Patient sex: M
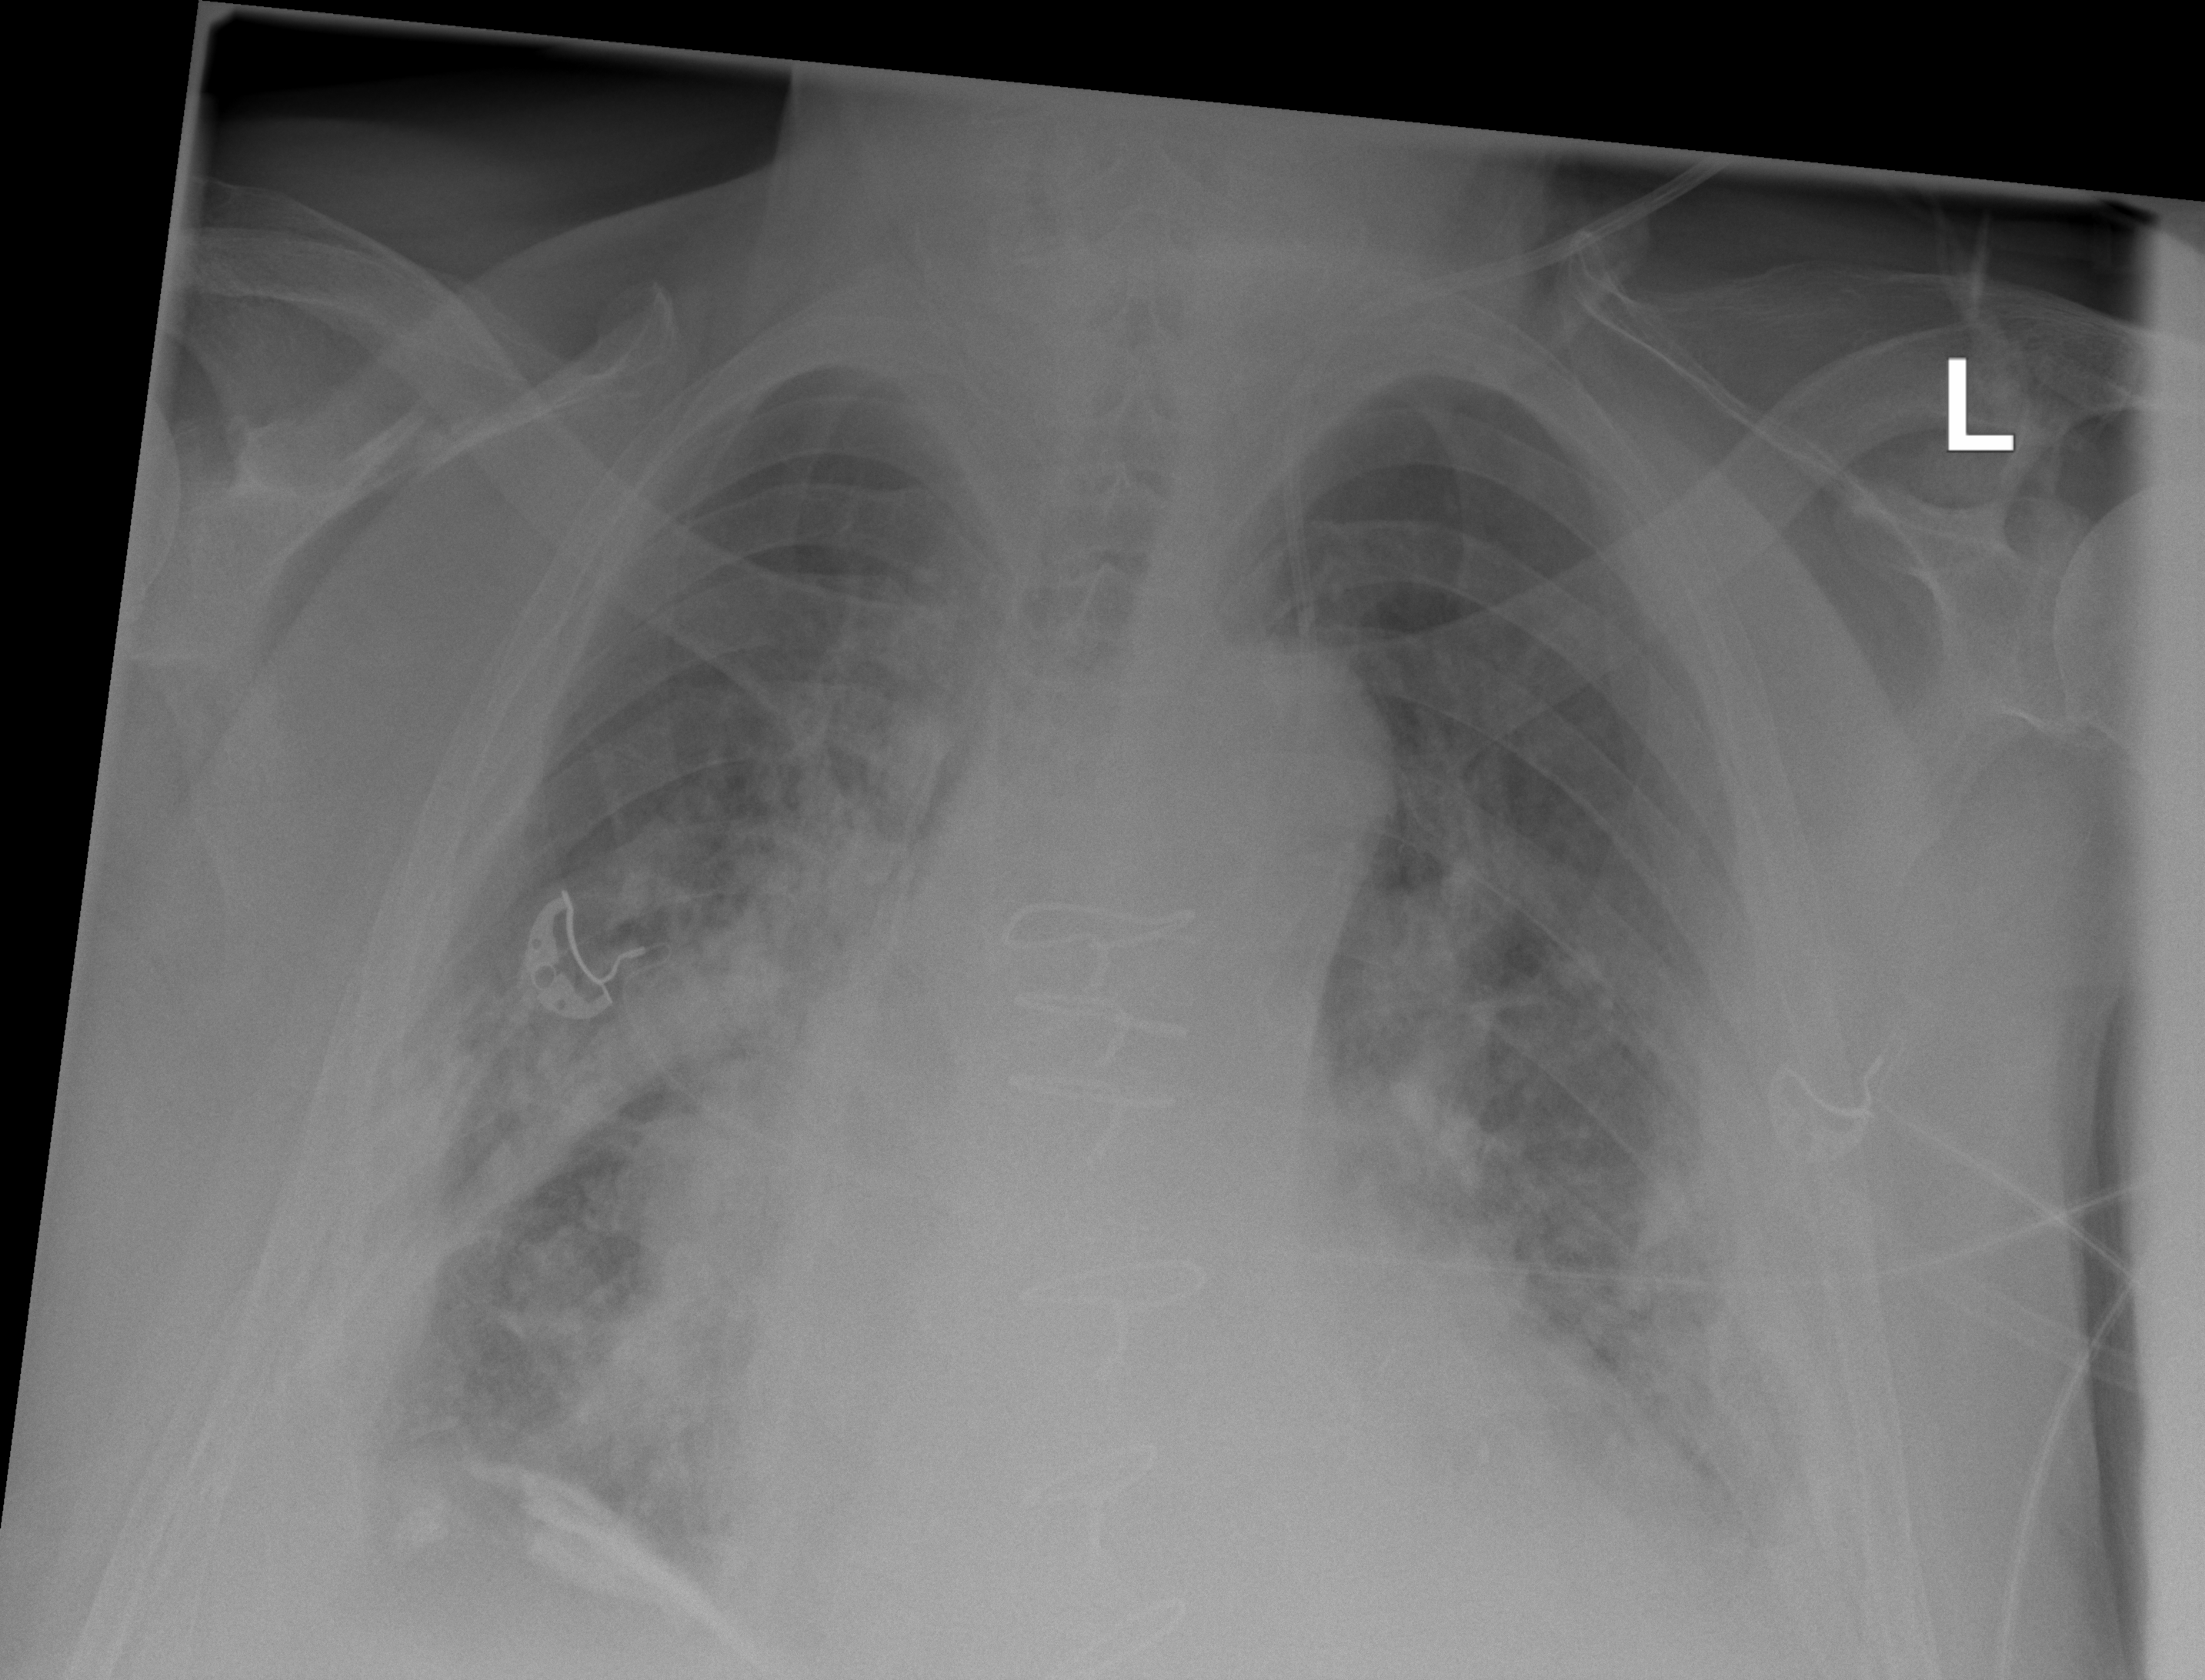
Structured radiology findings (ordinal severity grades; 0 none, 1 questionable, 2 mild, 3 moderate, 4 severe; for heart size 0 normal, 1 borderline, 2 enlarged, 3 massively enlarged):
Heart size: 2
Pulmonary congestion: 2
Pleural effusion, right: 2
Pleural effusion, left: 3
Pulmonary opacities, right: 3
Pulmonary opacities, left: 2
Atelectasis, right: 3
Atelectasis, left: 2